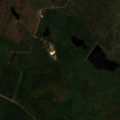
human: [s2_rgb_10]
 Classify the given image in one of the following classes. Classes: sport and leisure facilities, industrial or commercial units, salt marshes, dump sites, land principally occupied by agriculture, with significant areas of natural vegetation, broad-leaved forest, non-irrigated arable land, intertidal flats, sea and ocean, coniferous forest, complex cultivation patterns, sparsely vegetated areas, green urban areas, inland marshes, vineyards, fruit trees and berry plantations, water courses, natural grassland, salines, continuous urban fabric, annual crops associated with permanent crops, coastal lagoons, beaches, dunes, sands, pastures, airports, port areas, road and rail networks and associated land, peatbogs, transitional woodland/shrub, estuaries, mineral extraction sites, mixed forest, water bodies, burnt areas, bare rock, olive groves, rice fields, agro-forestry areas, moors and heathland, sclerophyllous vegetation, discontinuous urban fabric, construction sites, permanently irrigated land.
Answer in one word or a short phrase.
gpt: continuous urban fabric